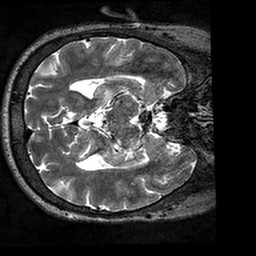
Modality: T2w
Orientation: axial
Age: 65
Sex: female
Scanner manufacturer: siemens
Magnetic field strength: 3 T
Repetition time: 3.2 s
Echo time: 0.567 s